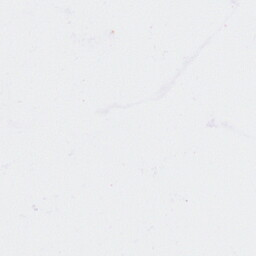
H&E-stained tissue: Breast